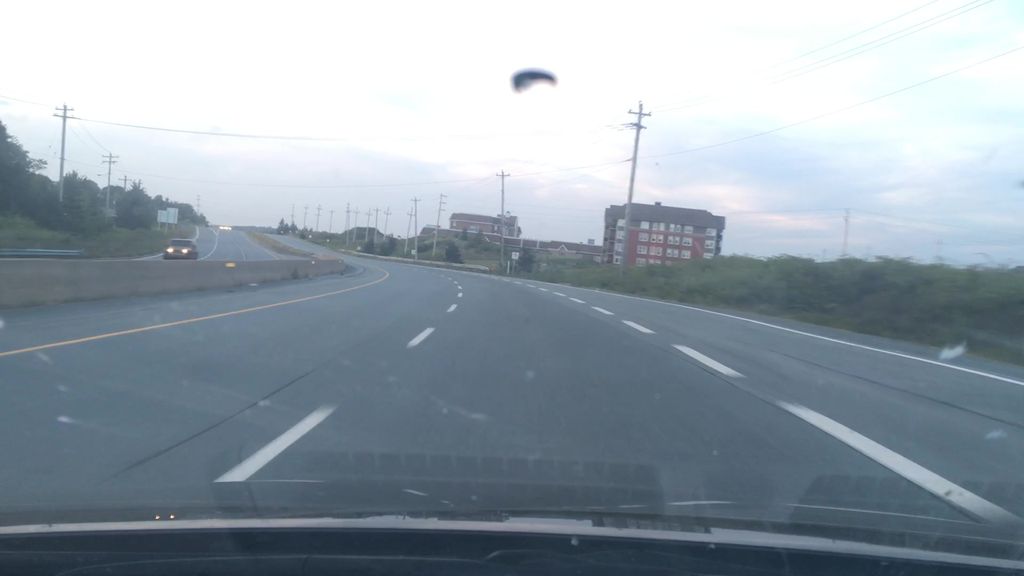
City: halifax